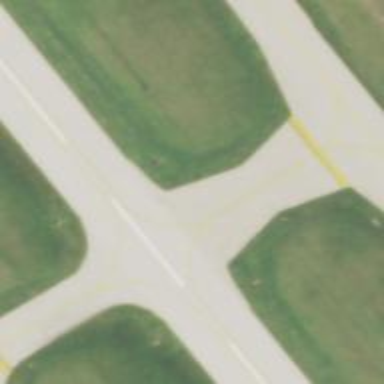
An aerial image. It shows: View of taxiway at the airport.